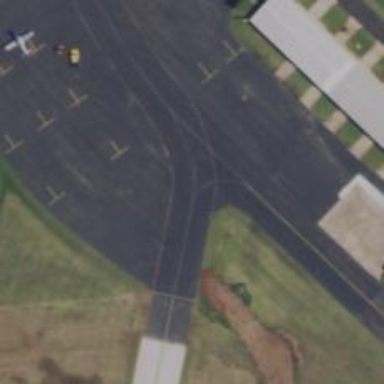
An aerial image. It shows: View of taxiway at the airport.